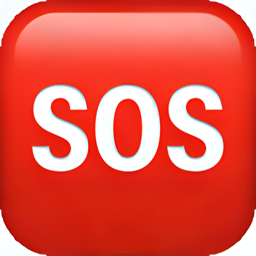
Name: squared sos
Emoji: 🆘
Group: Symbols
Sub-group: alphanum